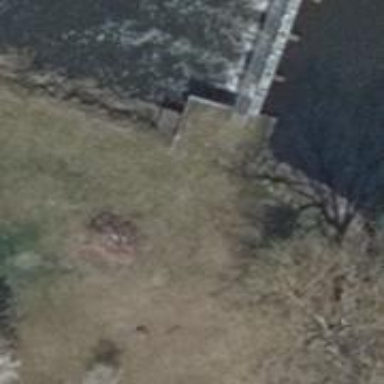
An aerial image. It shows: Weir along the waterway.